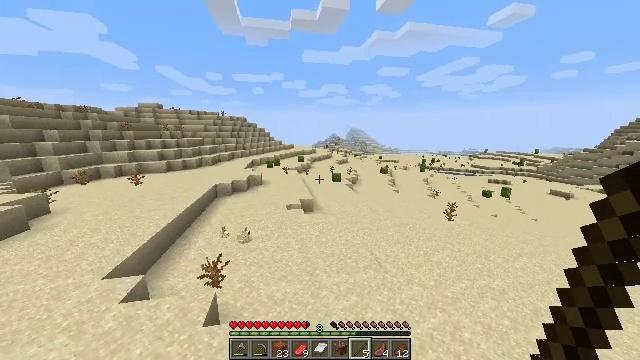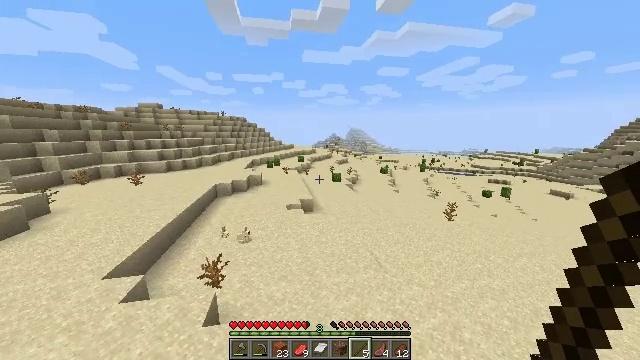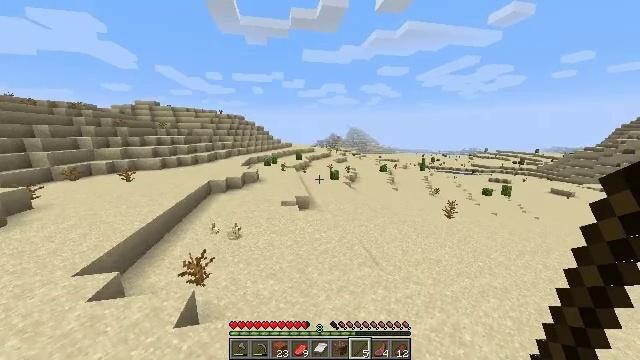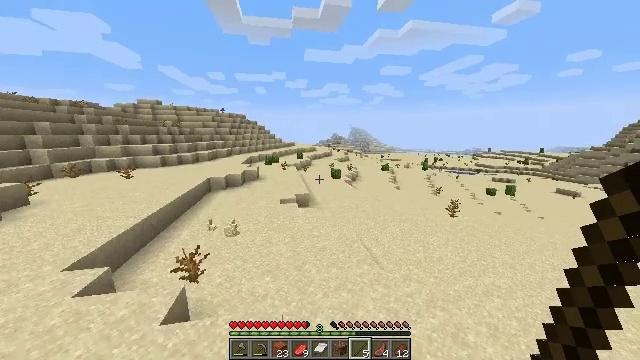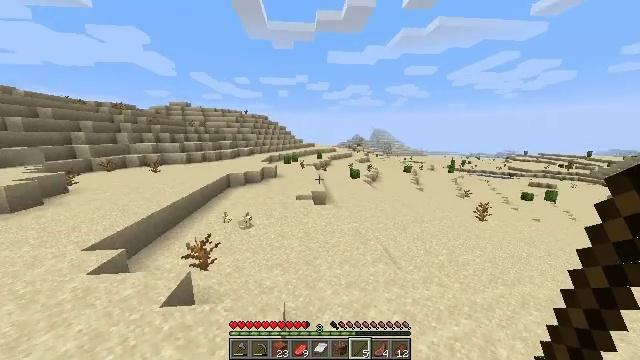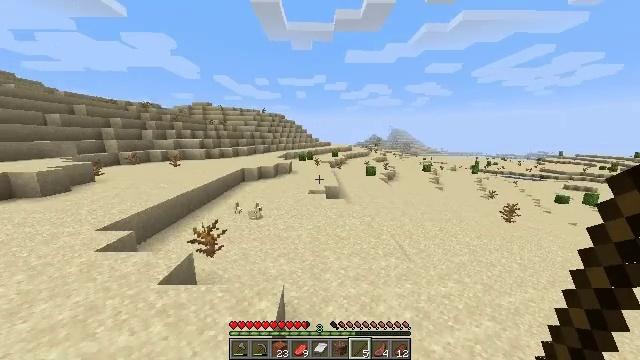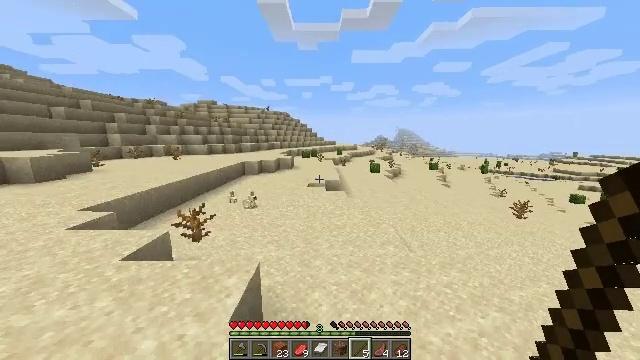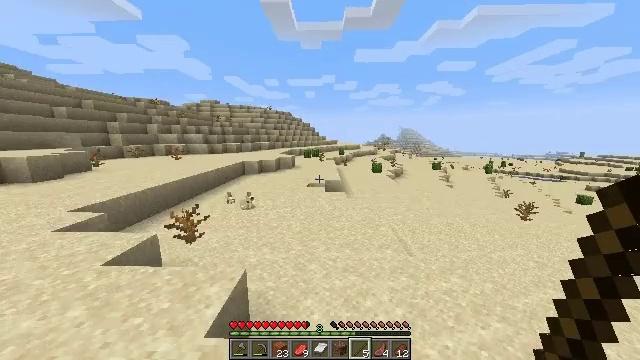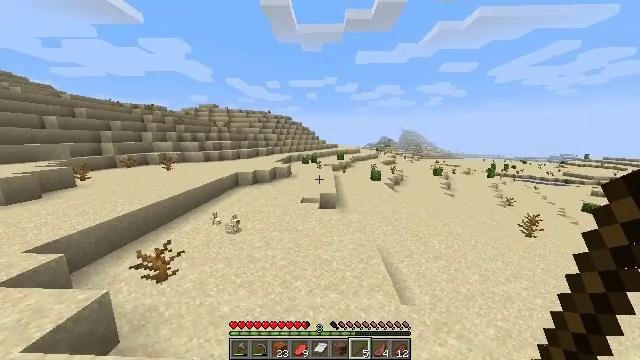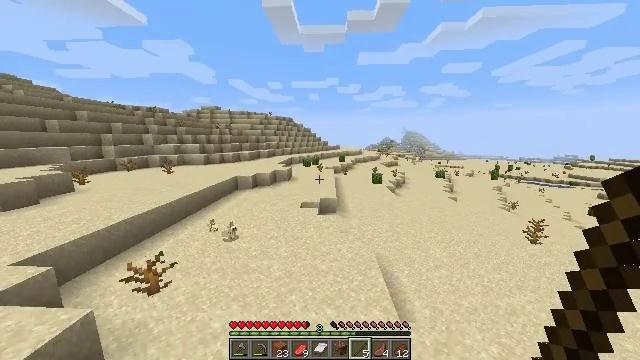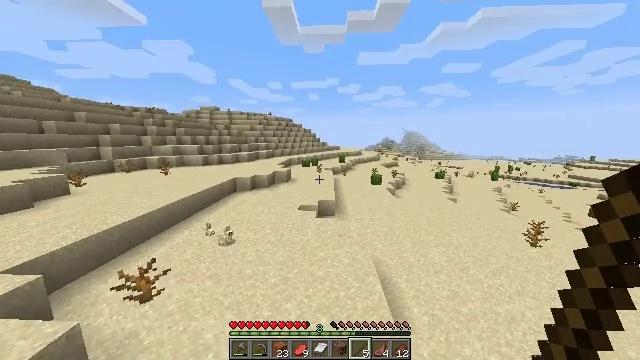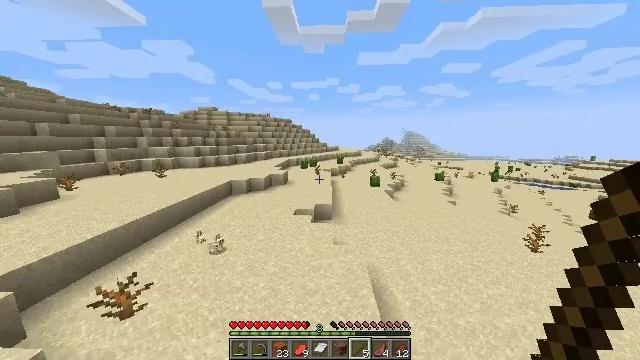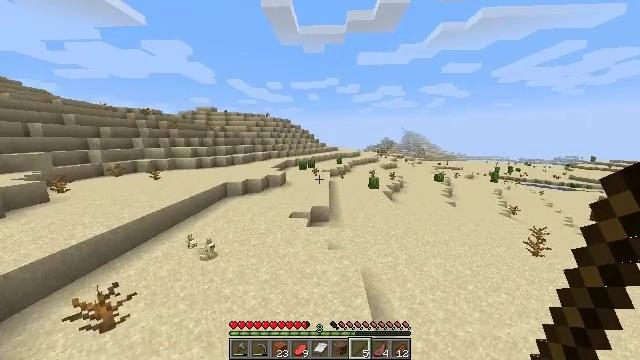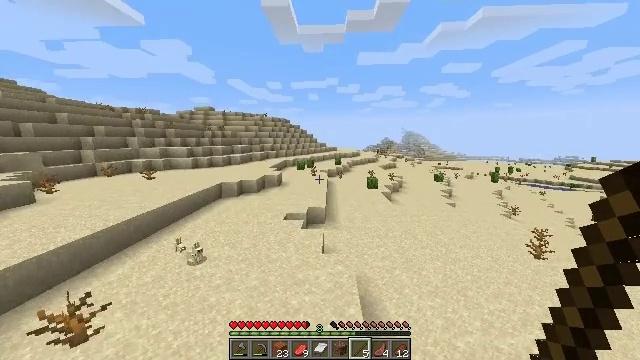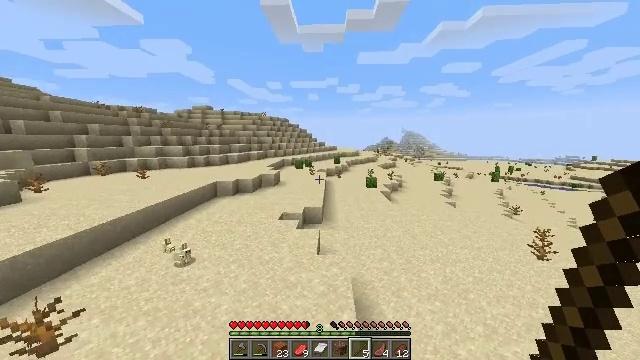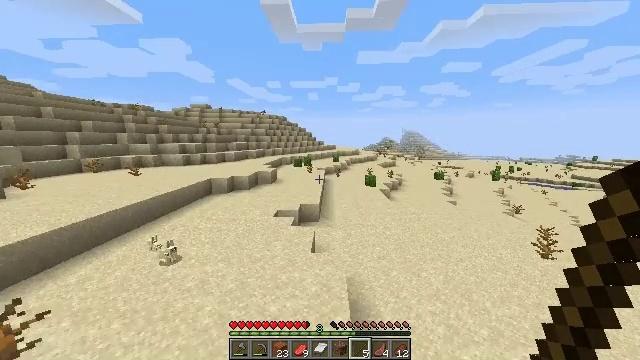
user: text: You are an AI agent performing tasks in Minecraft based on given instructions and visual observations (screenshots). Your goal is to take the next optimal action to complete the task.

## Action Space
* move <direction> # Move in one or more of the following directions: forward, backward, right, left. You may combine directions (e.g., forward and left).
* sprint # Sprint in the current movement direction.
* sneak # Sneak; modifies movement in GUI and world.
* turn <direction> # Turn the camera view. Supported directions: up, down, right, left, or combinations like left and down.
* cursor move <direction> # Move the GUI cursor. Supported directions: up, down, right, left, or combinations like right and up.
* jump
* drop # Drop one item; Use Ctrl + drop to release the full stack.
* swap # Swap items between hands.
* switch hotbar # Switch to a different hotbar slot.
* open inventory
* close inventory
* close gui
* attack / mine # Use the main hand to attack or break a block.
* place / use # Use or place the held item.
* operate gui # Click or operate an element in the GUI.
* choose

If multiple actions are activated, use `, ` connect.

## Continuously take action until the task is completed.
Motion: motion action
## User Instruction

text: Gather a dead bush.
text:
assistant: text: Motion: move forward and move right, sprint, jump
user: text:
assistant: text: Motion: move forward and move right, sprint, jump
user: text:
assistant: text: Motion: move forward and move right, sprint, jump
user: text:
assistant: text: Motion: move forward and move right, sprint, turn left, jump
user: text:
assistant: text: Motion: move forward and move right, turn left, jump
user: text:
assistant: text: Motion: move forward and move right, turn left, jump
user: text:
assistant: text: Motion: move forward and move right, jump
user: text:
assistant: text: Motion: move forward and move right, jump
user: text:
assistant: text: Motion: move forward and move right, jump
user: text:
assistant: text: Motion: move forward and move right, jump
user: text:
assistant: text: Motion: move forward and move right, jump
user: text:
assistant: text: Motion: move forward, sprint, jump
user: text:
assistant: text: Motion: move forward, sprint, jump
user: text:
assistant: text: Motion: move forward, sprint, jump
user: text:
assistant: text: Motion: move forward, sprint, jump
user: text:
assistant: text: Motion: move forward, sprint, turn left, jump
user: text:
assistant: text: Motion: move forward, sprint, jump
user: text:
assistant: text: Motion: move forward, sprint, jump
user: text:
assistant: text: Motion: move forward, sprint, jump
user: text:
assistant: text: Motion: move forward, sprint, jump
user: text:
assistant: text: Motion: move forward, sprint, jump
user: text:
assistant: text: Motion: move forward, sprint, jump
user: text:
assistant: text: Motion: move forward, sprint, jump
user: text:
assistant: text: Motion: move forward, sprint, jump
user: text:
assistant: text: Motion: move forward, sprint, jump
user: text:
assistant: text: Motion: move forward, sprint, jump
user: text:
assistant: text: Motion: move forward, sprint, jump
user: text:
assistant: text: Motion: move forward, sprint, jump
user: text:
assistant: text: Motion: move forward, sprint, jump
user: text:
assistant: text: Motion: move forward, sprint, jump